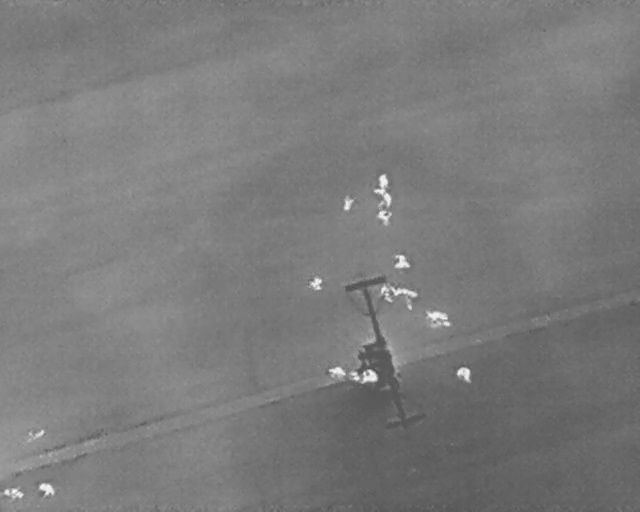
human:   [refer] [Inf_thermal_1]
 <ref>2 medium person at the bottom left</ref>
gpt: <box>[[6, 94, 8, 97, 2], [0, 94, 2, 98, 2]]</box>

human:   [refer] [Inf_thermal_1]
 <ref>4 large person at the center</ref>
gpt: <box>[[58, 36, 61, 40, 2], [61, 55, 65, 60, 2], [58, 55, 62, 58, 2], [66, 59, 69, 65, 2]]</box>

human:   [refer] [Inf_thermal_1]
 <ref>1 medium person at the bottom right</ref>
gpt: <box>[[71, 71, 73, 74, 2]]</box>

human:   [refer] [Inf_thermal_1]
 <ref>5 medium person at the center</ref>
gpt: <box>[[58, 34, 61, 36, 2], [58, 40, 61, 44, 2], [61, 49, 64, 52, 2], [53, 38, 55, 40, 25], [48, 53, 50, 56, 2]]</box>

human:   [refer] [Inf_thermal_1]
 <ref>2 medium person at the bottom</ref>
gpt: <box>[[56, 71, 58, 75, 2], [51, 70, 53, 74, 2]]</box>